Question: I have a barcode printed webpage, which i have created using javascript library. its printing properly in normal A4 printer, but when im trying to pring its in zebra GD420 (direct thermal) barcode printer, its printing blank page, In zebra user guide they instruct to send zpl commands like," ^XA^FO50,50^B3N,N,100,Y,N^FD123456^FS^XZ " and not getting that, how can use it in my code ?
One more think that my client is testing it(printing barcode in barcode printer) remotely.
So is there any configuration settings needed for this?
Please find attached screen shot my barcode printing preview.

i have writte a javascript function for printing.
'''
<script type="text/javascript">
function printprocess(numid) {
for(var i=0;i<numid;i++){
$("#barcodeTarget").html("");
var productbarcode=document.getElementById("productbarcode"+i).value;
var productbarcodevariant=document.getElementById("productbarcodevariant"+i).value;
var productvariantvalue=document.getElementById("productvariantvalue"+i).value;
var productprice=document.getElementById("productprice"+i).value;
var productquantity=document.getElementById("productquantity"+i).value;
var alstuf=productbarcode+"---"+productbarcodevariant+"------"+productvariantvalue+"---"+productprice+"------"+productquantity;
if(productquantity!="0"){
var par1=productbarcodevariant;
var par2=productvariantvalue;
var par3=productprice;
var timu= productquantity;
var value =productbarcode;
var renderer ="bmp";
var btype = "code128";
var quietZone = false;
var settings = {
output:renderer,
bgColor: "#FFFFFF",
color: "#000000",
barWidth: "1",
barHeight: "40",
moduleSize: "1",
posX: "1",
posY: "1",
addQuietZone: "1"
};
$("#barcodeTarget").html("").show().barcode(value, btype, settings);
for(var x=0;x<productquantity;x++){
var Mybarcode = document.getElementById('barcodeTarget').innerHTML;
console.log(Mybarcode);
var adtext='<div style="background-color: #FFFFFF;width: 250px;font-size:10px;font-weight:normal;margin: 200px 0px 200px -70px; -webkit-transform: rotate(90deg);-moz-transform: rotate(90deg);-o-transform: rotate(90deg);-ms-transform: rotate(90deg);transform: rotate(90deg);"> '+par1+': '+par2+'<br/>Price : '+par3+' '+Mybarcode+' </div>';
$("#barcodelist").append(adtext);
}
}
}
var disp_setting="toolbar=yes,location=no,directories=yes,menubar=yes,";
disp_setting+="scrollbars=yes,width=200, height=600, left=100, top=25";
var content_vlue = document.getElementById("barcodelist").innerHTML;
var docprint=window.open("","",disp_setting);
docprint.document.open();
docprint.document.write('<!DOCTYPE HTML><html xmlns="http://www.w3.org/1999/xhtml">');
docprint.document.write('<head><meta http-equiv="Content-Type" content="text/html; charset=utf-8" /><style type="text/css"> @media (max-width: 4in) { @page { size: A4; } }</style></head>');
docprint.document.write('<body onLoad="self.print()">');
docprint.document.write(content_vlue);
docprint.document.write('</html>');
docprint.document.close();
docprint.focus();
docprint.print();
$("#barcodeTarget").hide()
return false;
}
</script>
'''
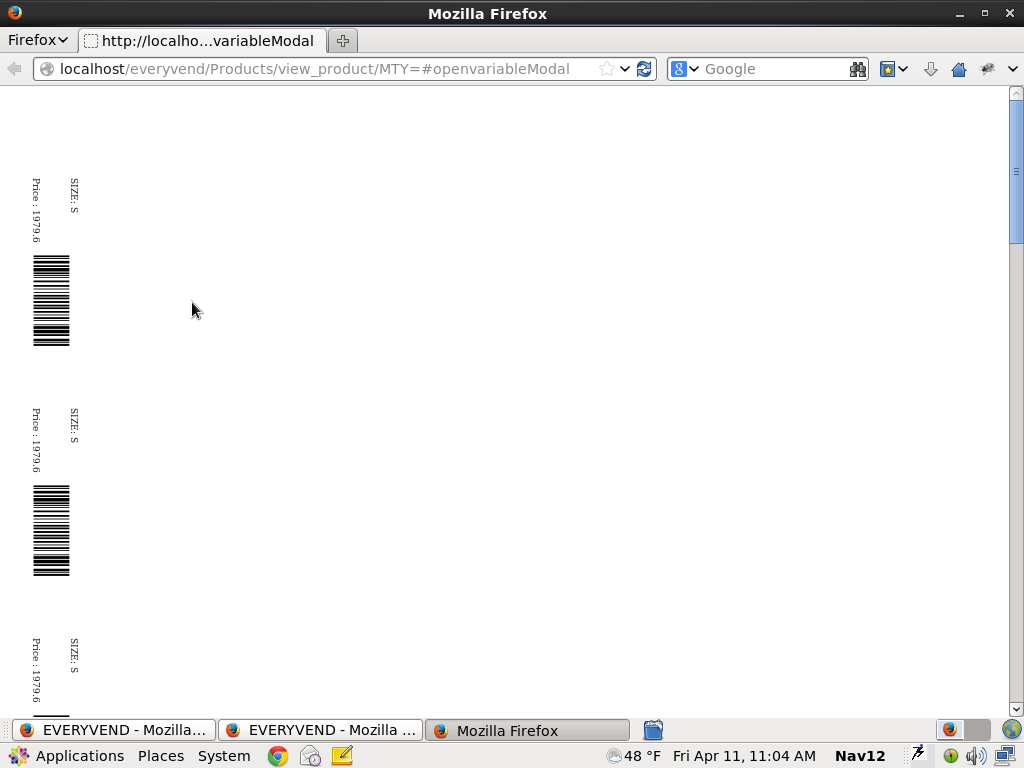
Answer: You have to use zebra programming language to send data on barcode printer, as @douglas ,mentioned you have to make zpl string like ^XA^FO50,50^B3N,N,100,Y,N^FD123456^FS^XZ
to convert the instruction . check this <URL> for write code in zpl